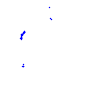
Particle: proton